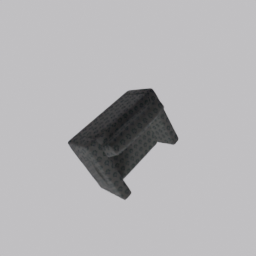
Label: furniture